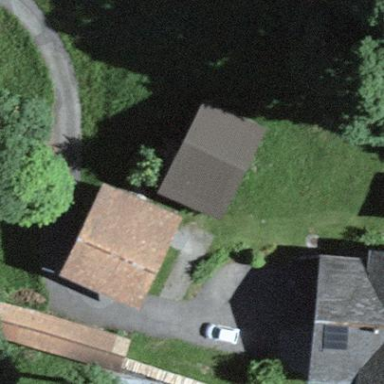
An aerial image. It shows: Rural barn.